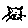
Label: cat